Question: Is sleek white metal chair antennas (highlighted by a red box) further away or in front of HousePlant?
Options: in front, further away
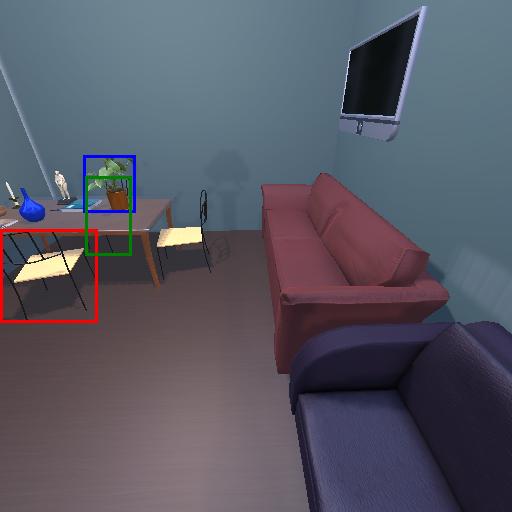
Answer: in front